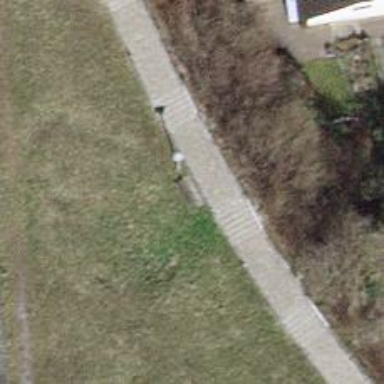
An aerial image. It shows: Brown bench in the vicinity.